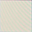
Piece: xx